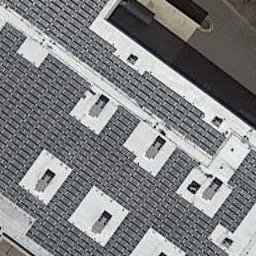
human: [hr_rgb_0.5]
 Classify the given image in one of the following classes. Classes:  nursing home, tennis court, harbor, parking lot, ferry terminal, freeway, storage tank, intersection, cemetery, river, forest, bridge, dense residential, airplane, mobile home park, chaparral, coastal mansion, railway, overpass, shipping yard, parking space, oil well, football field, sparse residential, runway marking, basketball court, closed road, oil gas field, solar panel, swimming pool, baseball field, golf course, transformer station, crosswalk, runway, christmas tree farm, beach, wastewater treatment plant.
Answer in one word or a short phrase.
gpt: solar panel